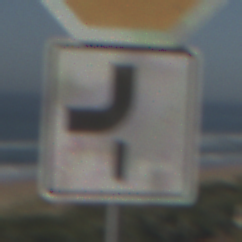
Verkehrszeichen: VerlaufVorfahrtsstrasse7
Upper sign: Stop
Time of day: MorningAfternoon
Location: Outdoor (Urban)
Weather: Clear
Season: NotSpecified
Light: Natural